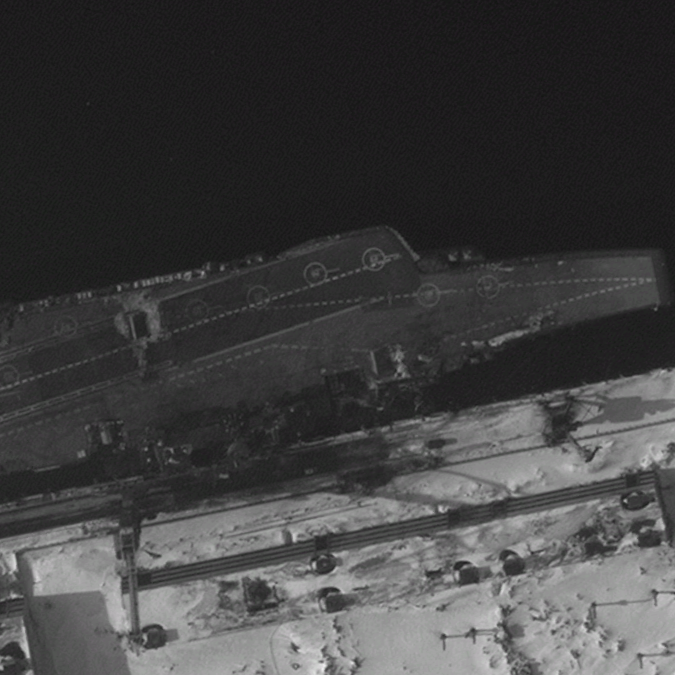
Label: aircraft_carrier